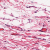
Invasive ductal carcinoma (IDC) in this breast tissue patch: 0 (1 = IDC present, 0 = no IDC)